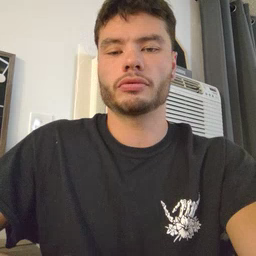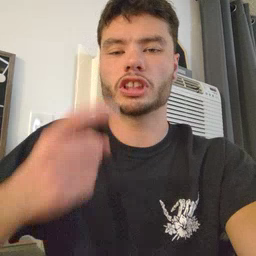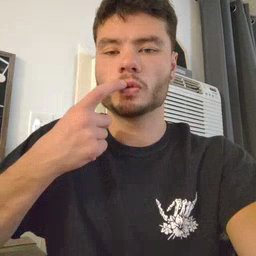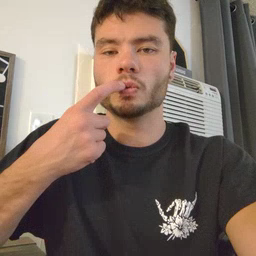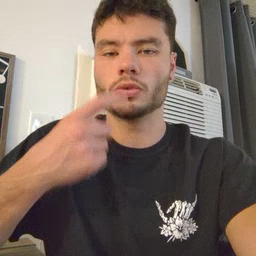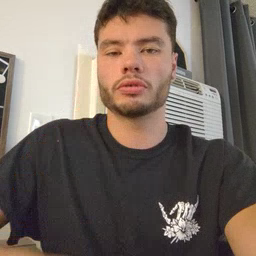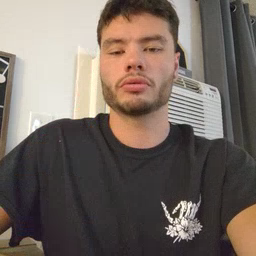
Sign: tooth